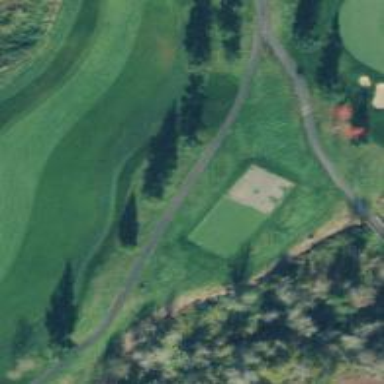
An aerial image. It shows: Path for golf carts.